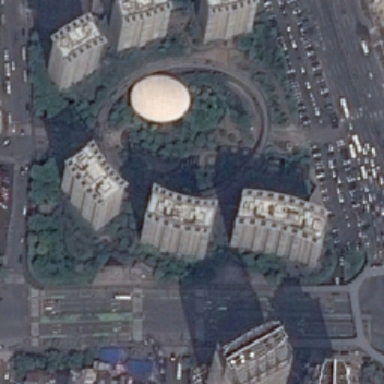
Six tall buildings are surrounded by oval belts of plants .